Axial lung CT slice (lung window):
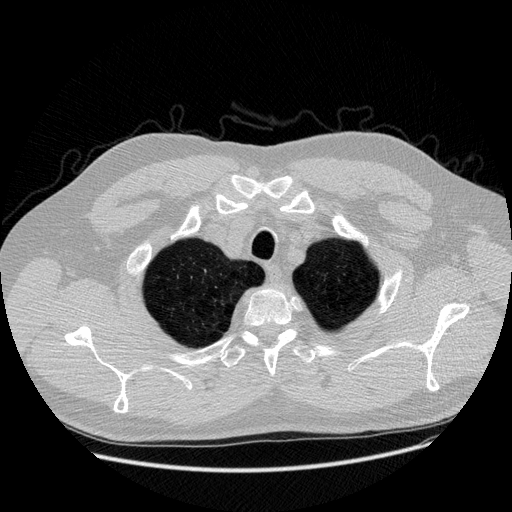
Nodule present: no